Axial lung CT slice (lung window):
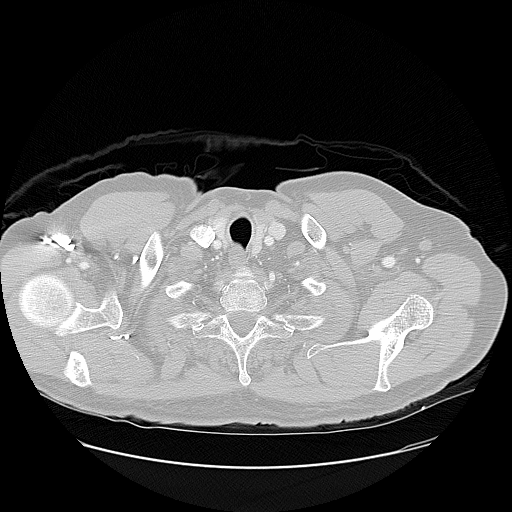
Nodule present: no